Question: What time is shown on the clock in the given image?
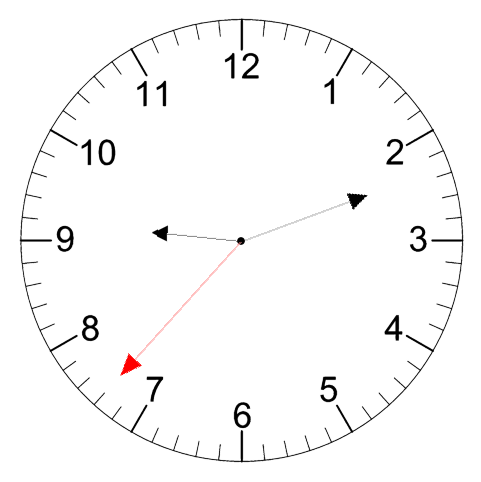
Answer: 09:11:37